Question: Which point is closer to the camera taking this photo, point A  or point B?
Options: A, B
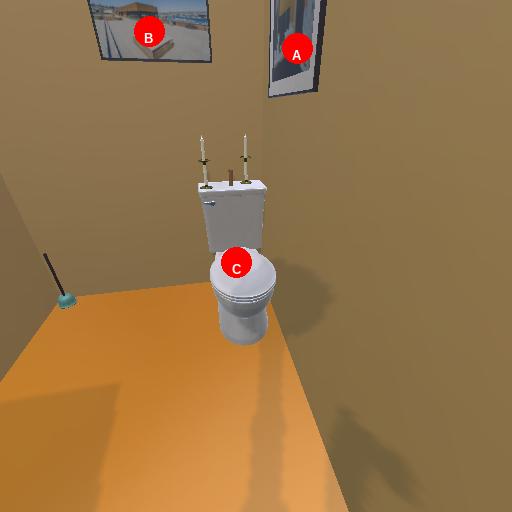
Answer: A